Interaction volume radius: 5 \u00c5
Interaction volume height: 15 \u00c5
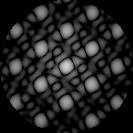
Disorder parameter: 0.08161